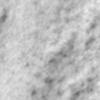
Label: no_change